Question: I'd like to have an activity (2) with translucent aspect over another activity (1), aligned at the top of the screen (4).

I have tried assigning these themes to activity number 2:
'''
<style name="Theme.CustomDialog" parent="android:style/Theme.Dialog">
<item name="android:windowBackground">@android:color/black</item>
</style>
<style name="CustomTheme">
<item name="android:windowBackground">@android:color/transparent</item>
<item name="android:background">@android:color/transparent</item>
<item name="android:windowIsFloating">true</item>
<item name="android:windowNoTitle">true</item>
</style>
'''
But the result is always 3.
If I set '<item name="android:windowIsFloating">false</item>' in the 'CustomTheme' the result is 2.
Can anybody tell me how can I get 4? Thanks!
This is my activity 2 layout:
'''
<?xml version="1.0" encoding="utf-8"?>
<RelativeLayout xmlns:android="http://schemas.android.com/apk/res/android"
android:layout_width="fill_parent"
android:layout_height="fill_parent"
android:orientation="vertical" android:background="#0000">
<RelativeLayout
android:layout_width="fill_parent"
android:layout_height="wrap_content" android:background="#FFFFFF">
<Button
android:id="@+id/button1"
android:layout_width="wrap_content"
android:layout_height="wrap_content"
android:text="Menu" android:layout_centerHorizontal="true"/>
</RelativeLayout>
</RelativeLayout>
'''
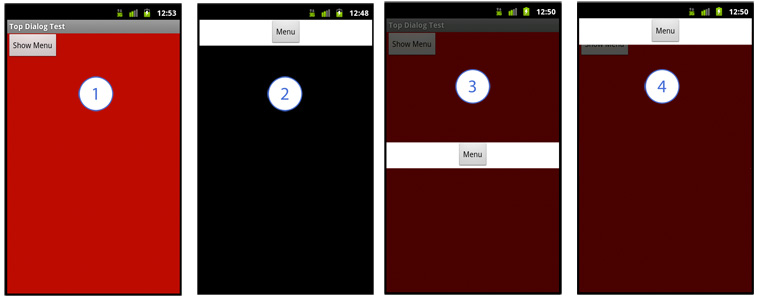
Answer: Finally, this theme worked to get a result like image number 4:
'''
<style name="Theme.CustomTranslucent" parent="android:style/Theme.Translucent">
<item name="android:backgroundDimEnabled">true</item>
<item name="android:backgroundDimAmount">0.5</item>
<item name="android:windowAnimationStyle">@android:style/Animation.Dialog</item>
<item name="android:background">@android:color/transparent</item>
</style>
'''
In my activity 2 layout, I could eihter set 'android:background="@android:color/transparent"' or not set any value at all to make it work.
Thanks to MikeIsrael and Veer for their help.